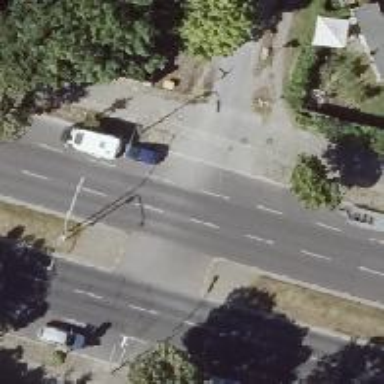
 featuring cycle track on the right and parking lane on the right side."